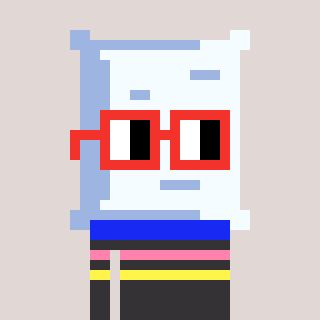
a pixel art character with square red glasses, a pillow-shaped head and a grayscale-colored body on a warm background